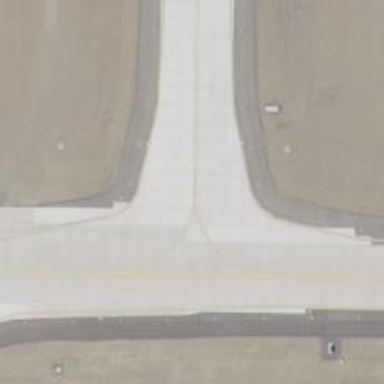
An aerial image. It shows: View of taxiway at the airport.